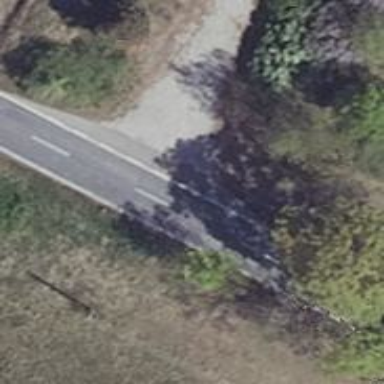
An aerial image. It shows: Tertiary road with asphalt surface and no sidewalk.